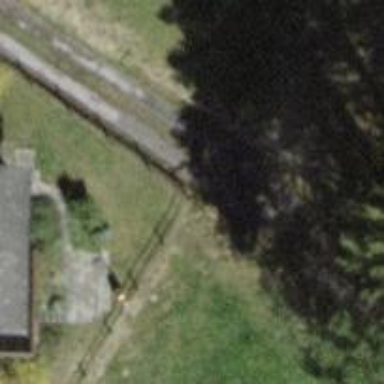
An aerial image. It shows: Fence is in the image.